Interaction volume radius: 10 \u00c5
Interaction volume height: 30 \u00c5
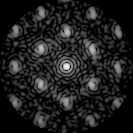
Disorder parameter: 0.4261